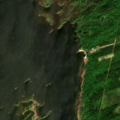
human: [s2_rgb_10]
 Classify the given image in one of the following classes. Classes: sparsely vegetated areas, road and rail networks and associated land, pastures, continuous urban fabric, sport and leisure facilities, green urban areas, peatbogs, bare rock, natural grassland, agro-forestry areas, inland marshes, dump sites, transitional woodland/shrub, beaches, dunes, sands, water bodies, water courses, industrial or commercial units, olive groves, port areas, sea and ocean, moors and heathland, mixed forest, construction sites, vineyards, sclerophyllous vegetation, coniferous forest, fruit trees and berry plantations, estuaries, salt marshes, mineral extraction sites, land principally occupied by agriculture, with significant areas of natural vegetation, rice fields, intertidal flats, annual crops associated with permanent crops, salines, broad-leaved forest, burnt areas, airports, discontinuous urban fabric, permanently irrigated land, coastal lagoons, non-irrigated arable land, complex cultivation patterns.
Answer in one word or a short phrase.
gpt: coniferous forest, mixed forest, sea and ocean